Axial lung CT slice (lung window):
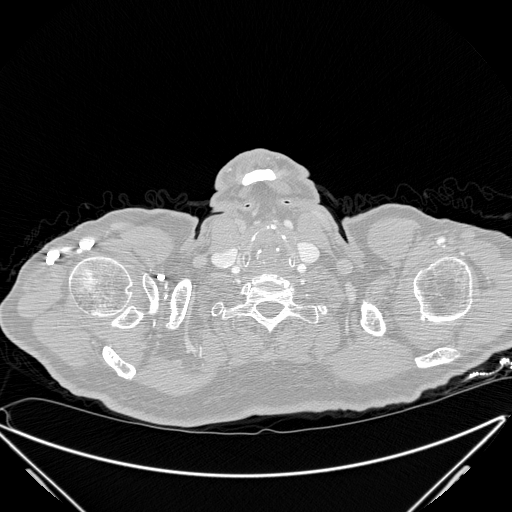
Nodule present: no